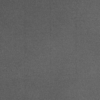
Label: dusty